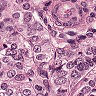
Metastatic tissue present: yes